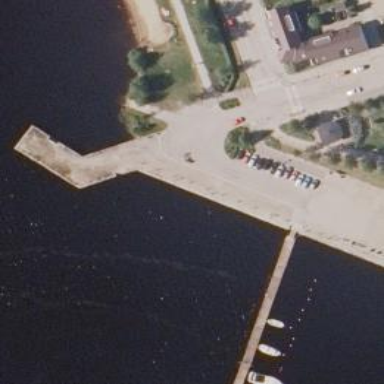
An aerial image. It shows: Slipway on service road for leisure land activities.